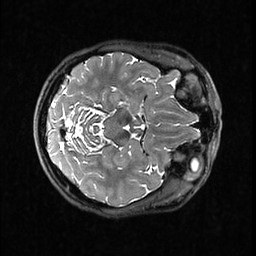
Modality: T2w
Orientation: axial
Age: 49
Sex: female
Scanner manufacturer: ge
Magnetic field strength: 3 T
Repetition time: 3.202 s
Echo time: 0.06568 s